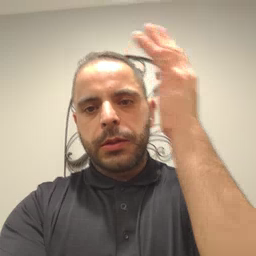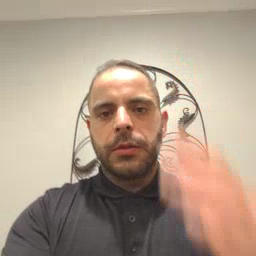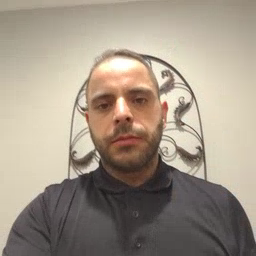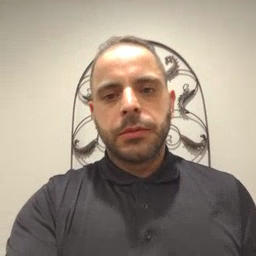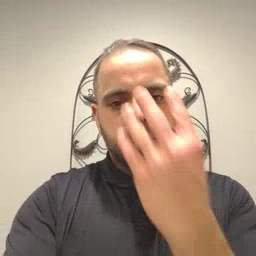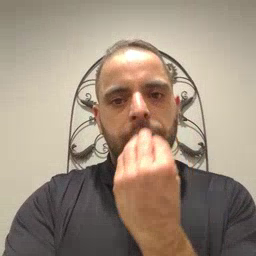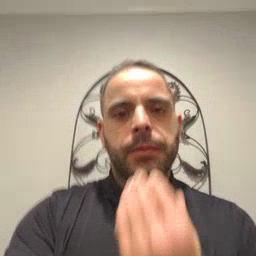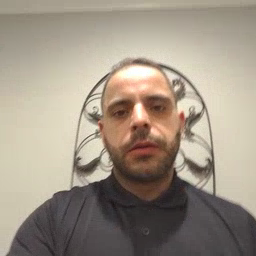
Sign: sleep